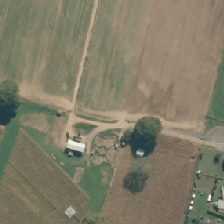
Land cover: shortrotation_cropland